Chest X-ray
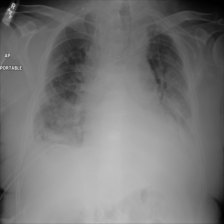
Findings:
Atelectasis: negative
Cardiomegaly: negative
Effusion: negative
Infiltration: positive
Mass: negative
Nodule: negative
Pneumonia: negative
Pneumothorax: negative
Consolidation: negative
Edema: negative
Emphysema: negative
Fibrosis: negative
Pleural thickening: negative
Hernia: negative